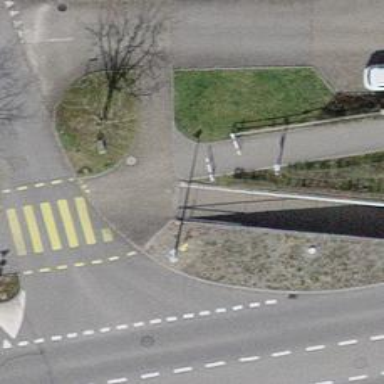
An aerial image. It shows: Cycle barrier.